Question: Hello how can i force my program to stop responding. I guess i should make a loop of something but i dont want to leak memory.

Could someone provide me an example?
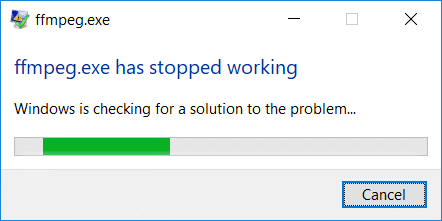
Answer: Run 'Thread.Sleep(60_000)' on the UI thread. That will effectively hang your application for a minute.